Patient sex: M
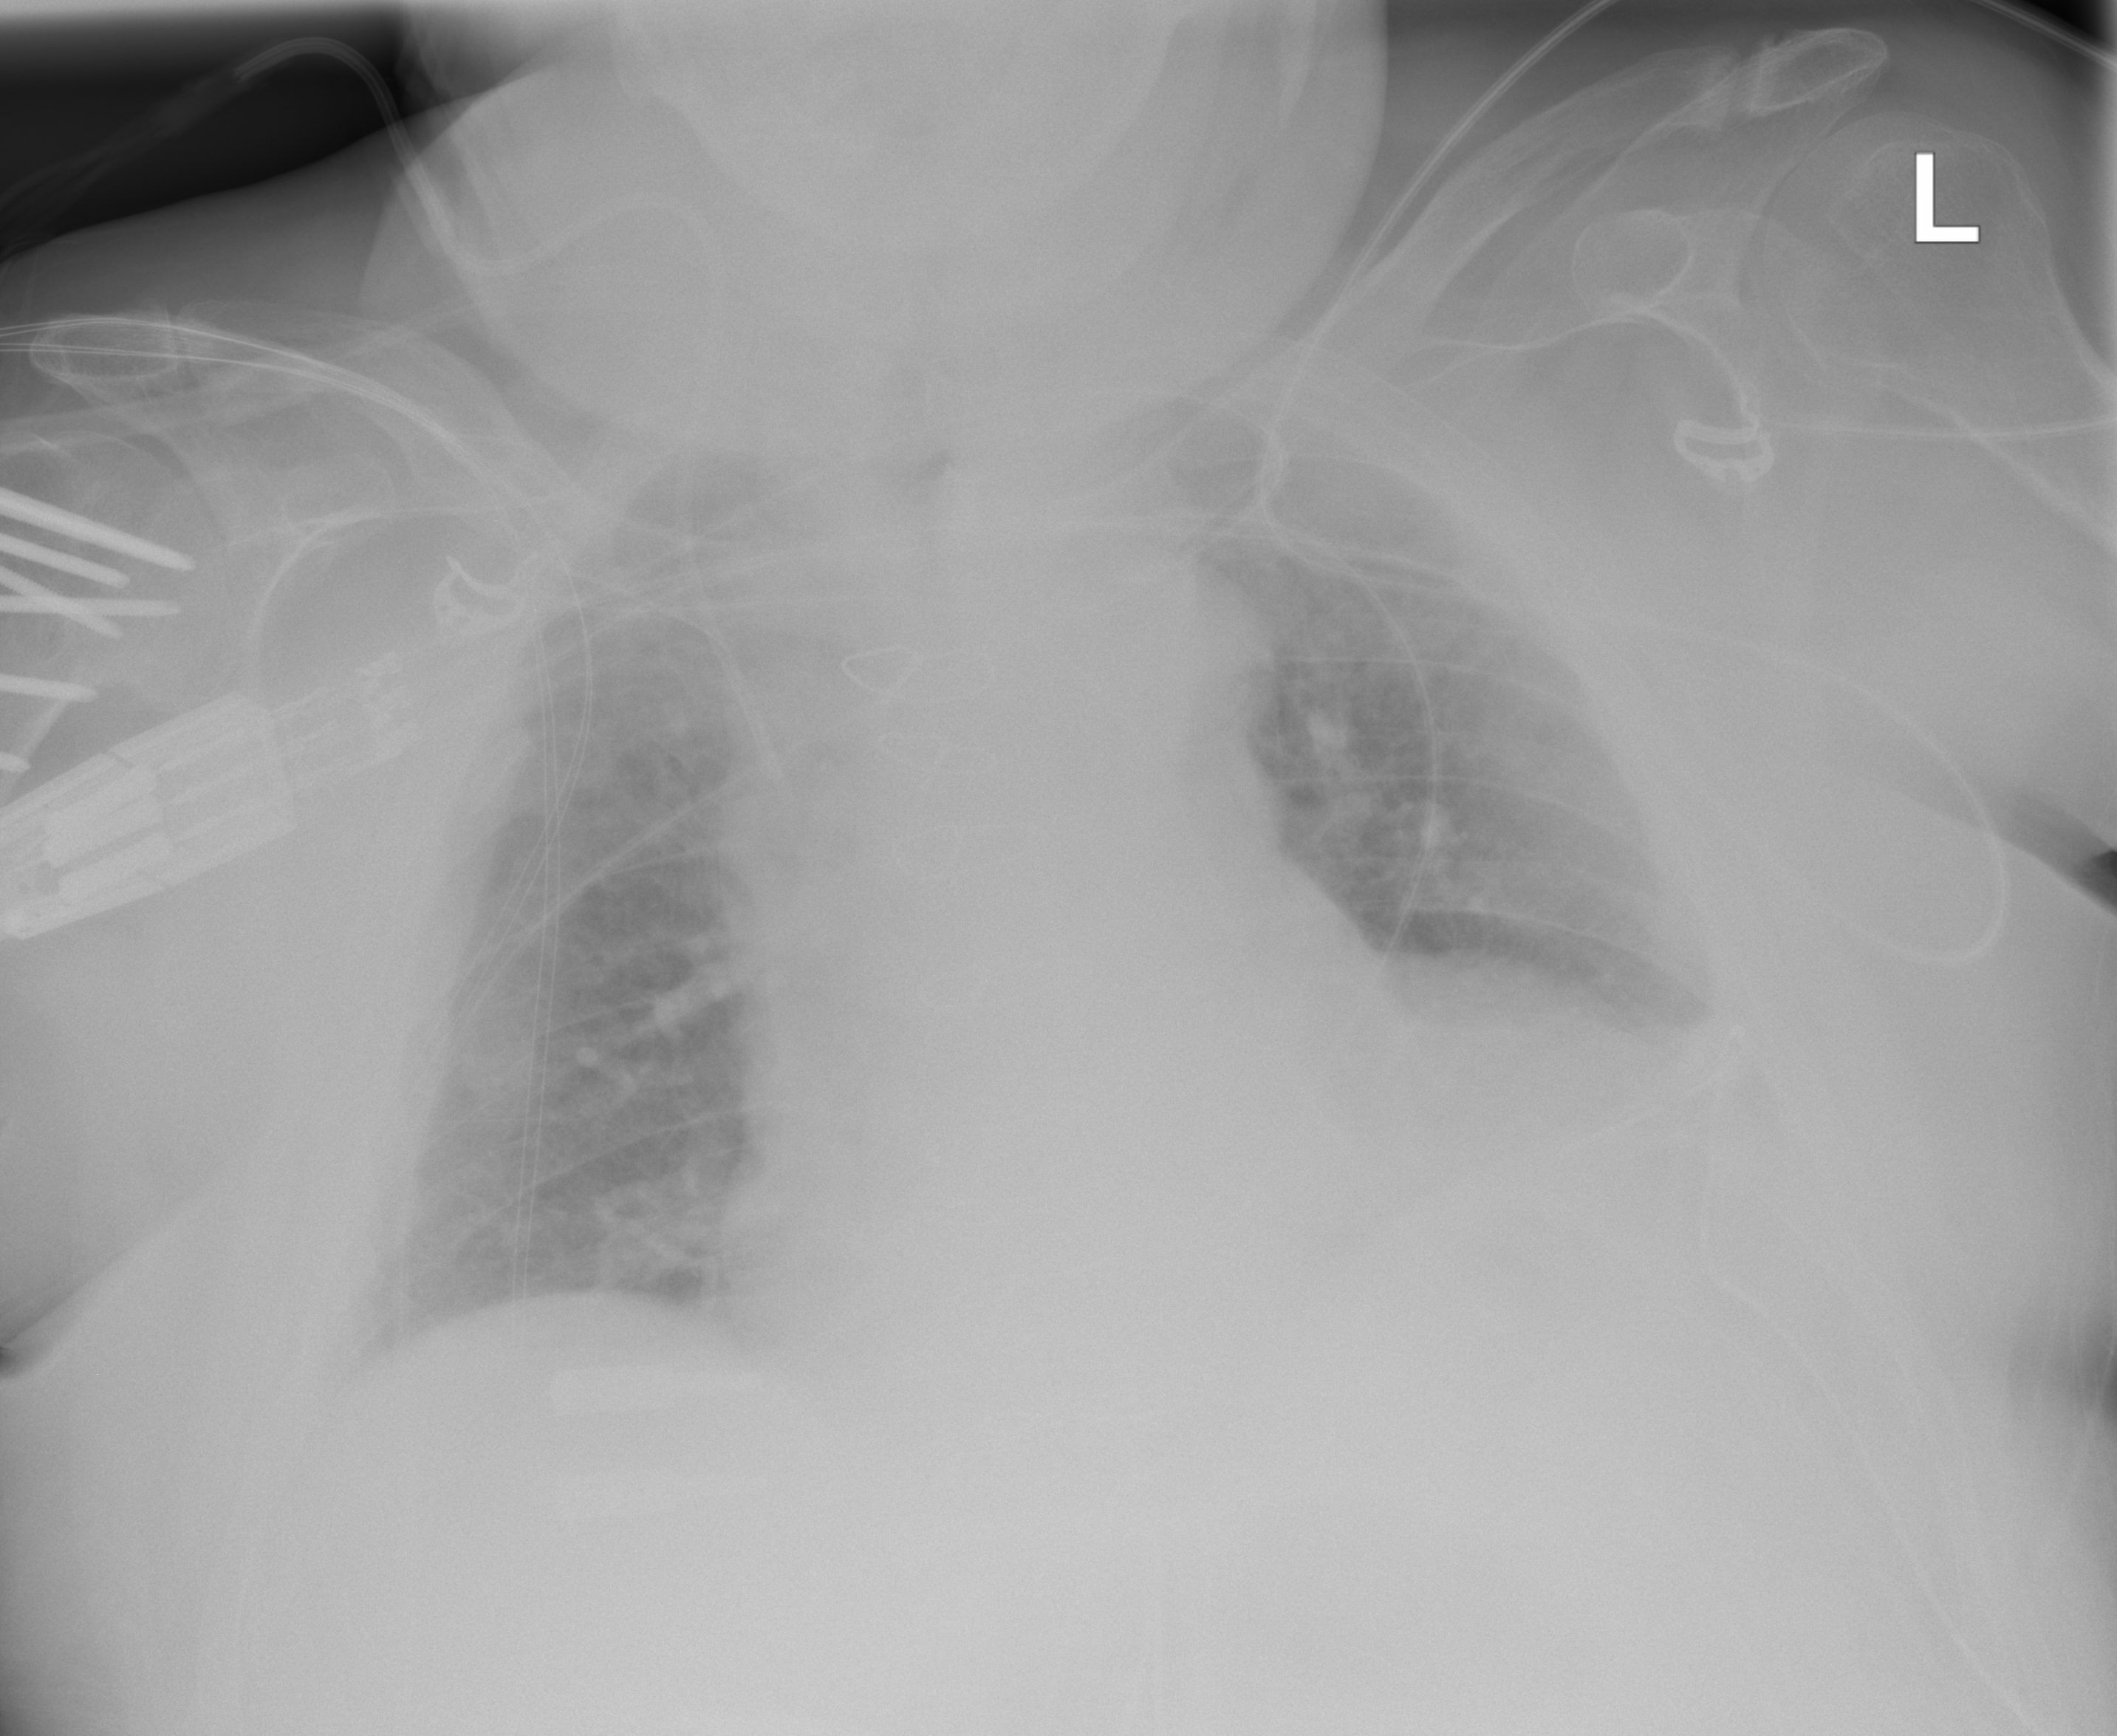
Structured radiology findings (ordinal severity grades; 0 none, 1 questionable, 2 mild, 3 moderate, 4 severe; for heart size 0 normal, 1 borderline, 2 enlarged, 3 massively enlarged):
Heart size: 2
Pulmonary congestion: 0
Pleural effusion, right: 0
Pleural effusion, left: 1
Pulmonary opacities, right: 0
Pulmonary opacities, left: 0
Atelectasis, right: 0
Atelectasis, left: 2